The trace is the raw vibration amplitude of a rotating bearing as a function of time. Determine the bearing's health state. Answer with exactly one of: normal, inner_race, outer_race, ball.
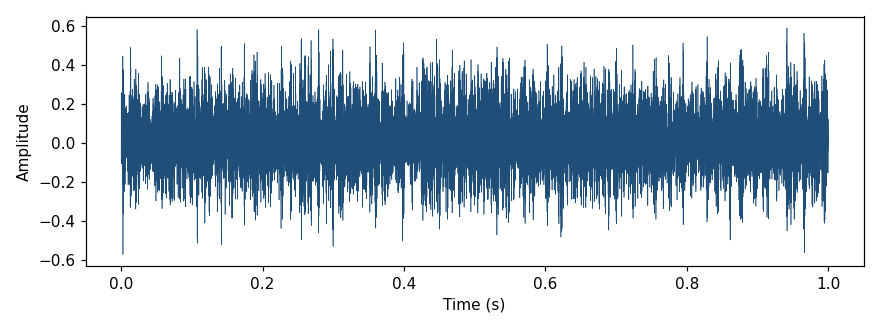
Answer: ball